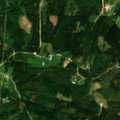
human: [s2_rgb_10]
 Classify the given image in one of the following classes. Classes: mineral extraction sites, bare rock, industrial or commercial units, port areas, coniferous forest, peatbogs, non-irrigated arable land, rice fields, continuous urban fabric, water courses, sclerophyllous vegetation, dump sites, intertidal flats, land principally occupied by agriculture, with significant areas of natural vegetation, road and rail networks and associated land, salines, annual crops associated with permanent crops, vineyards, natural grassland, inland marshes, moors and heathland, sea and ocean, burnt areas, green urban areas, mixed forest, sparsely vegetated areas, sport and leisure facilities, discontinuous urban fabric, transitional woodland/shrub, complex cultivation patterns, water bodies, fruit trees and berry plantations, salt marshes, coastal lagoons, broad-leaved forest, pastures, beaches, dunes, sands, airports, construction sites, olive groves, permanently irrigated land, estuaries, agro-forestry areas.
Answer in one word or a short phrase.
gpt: mixed forest, transitional woodland/shrub